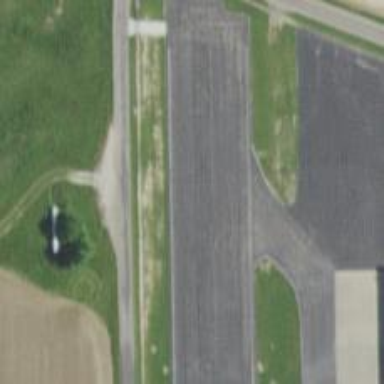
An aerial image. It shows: Asphalt runway at the airport.